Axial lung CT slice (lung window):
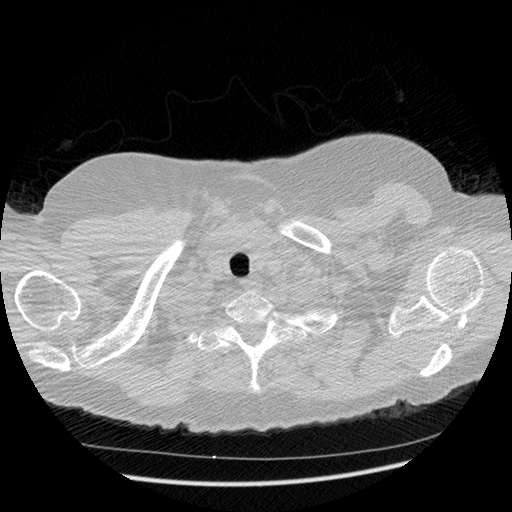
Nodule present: no